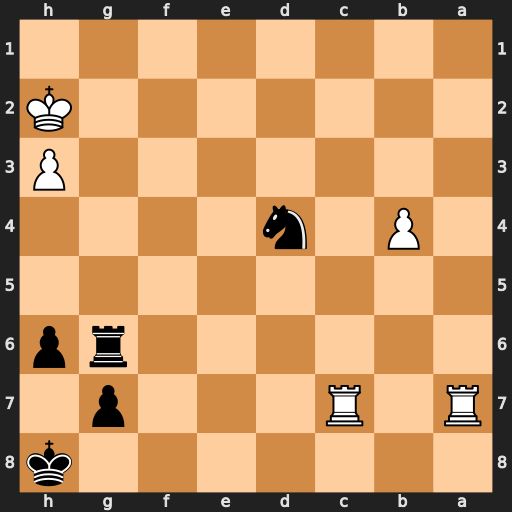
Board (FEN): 7k/R1R3p1/6rp/8/1P1n4/7P/7K/8
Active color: b
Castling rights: -
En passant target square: -
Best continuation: Nf3+ Kh1 Rg1#